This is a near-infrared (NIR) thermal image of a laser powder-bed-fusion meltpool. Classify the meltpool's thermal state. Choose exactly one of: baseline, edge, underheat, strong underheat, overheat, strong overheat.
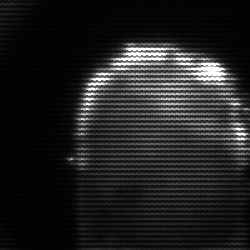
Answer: baseline